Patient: sex M, age 31
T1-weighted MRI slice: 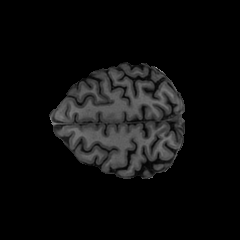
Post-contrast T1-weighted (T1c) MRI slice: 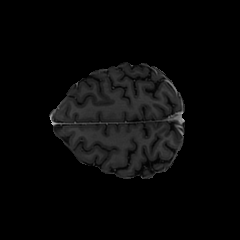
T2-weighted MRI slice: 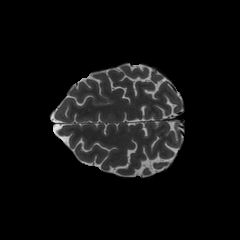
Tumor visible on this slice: no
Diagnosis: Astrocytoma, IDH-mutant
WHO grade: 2